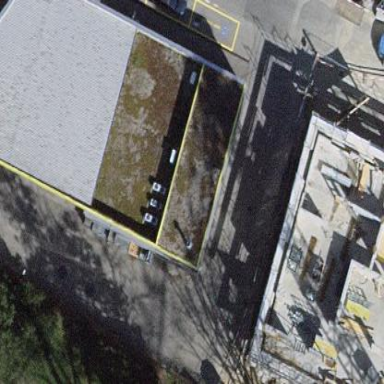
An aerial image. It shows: Building with flat gray roof and brown exterior.